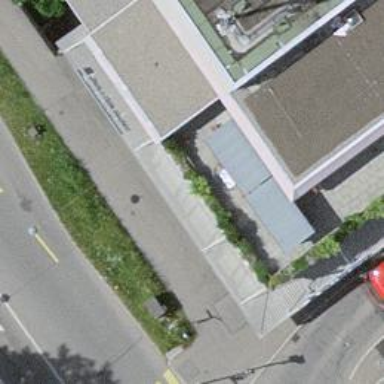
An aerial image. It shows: Bicycle rental service.